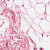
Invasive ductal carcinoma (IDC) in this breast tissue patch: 0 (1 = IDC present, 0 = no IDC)